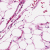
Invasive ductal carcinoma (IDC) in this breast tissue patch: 0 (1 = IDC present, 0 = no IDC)